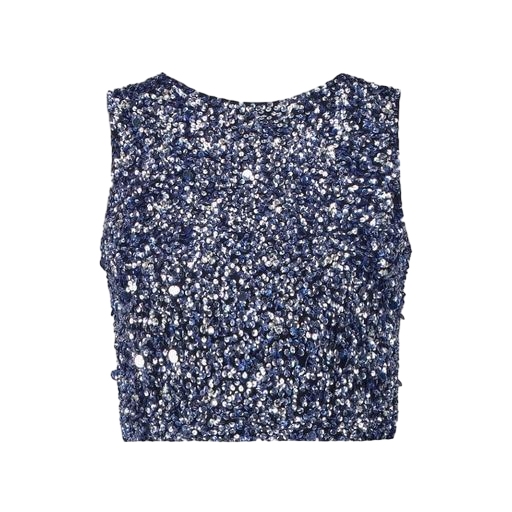
blue sequined tank top, embellished crop top co, blue swarovski crystal-embellished scuba top, white background